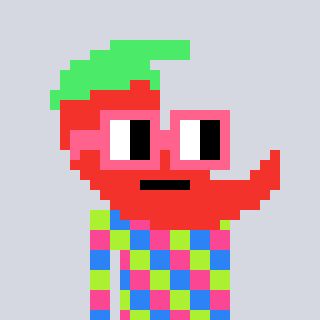
a pixel art character with square pink glasses, a chilli-shaped head and a redpinkish-colored body on a cool background